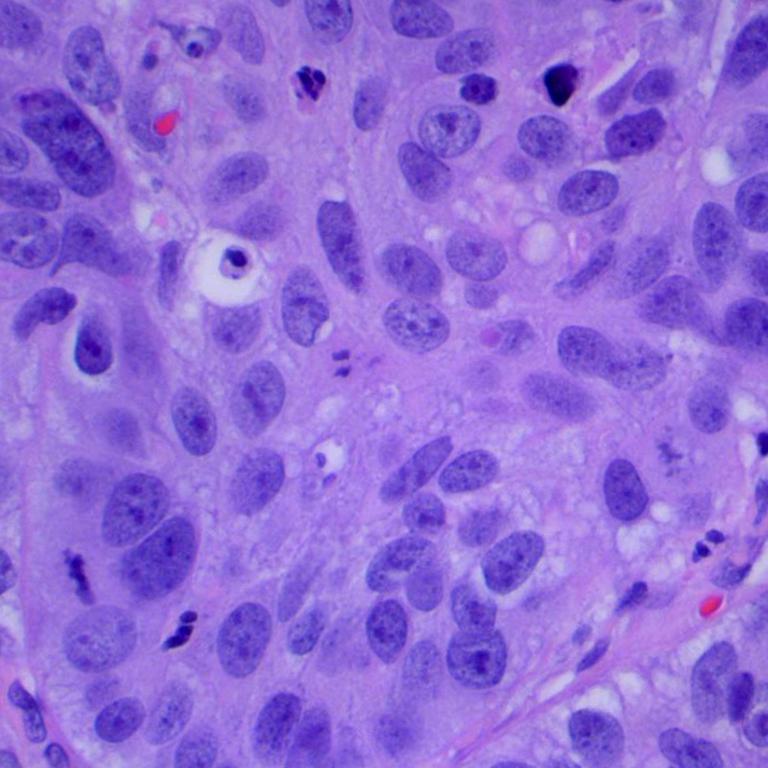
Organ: lung
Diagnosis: squamous carcinomas